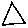
Label: triangle